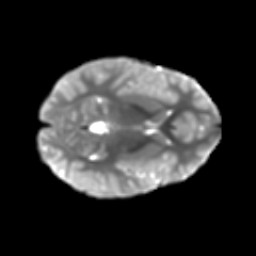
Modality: T2w
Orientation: axial
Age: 12
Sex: male
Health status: ill
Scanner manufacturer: ge
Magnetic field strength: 3 T
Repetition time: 6.752 s
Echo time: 0.079 s